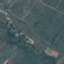
Land use / land cover class: Pasture